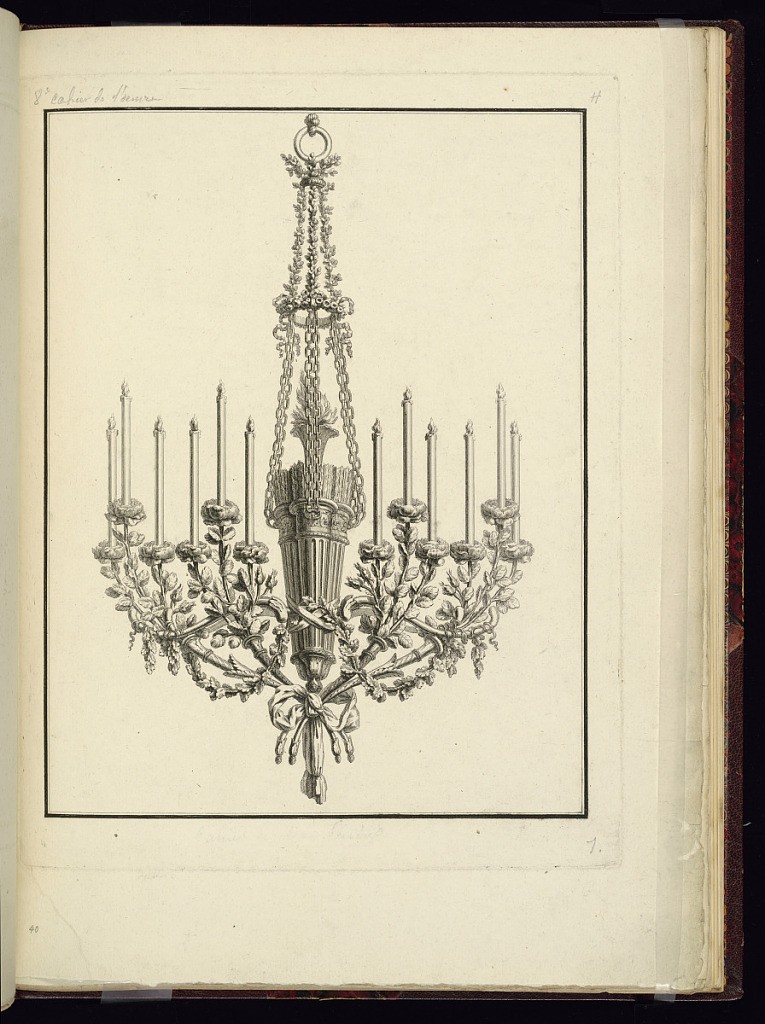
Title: Chandelier Design (Title Page Before Lettering)
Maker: Jean François Forty, active 1775 – 1790
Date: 1775–94
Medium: Etching and engraving on paper
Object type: Print
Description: Design for a chandelier and title page before lettering, incorporating flowers, foliate branches, scrolling leaves (rinceaux), ribbons, and quivers of arrows.